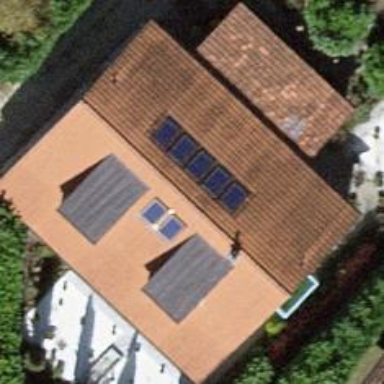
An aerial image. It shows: Gabled roof house.